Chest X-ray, PA view. Patient: 50 years old, sex F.
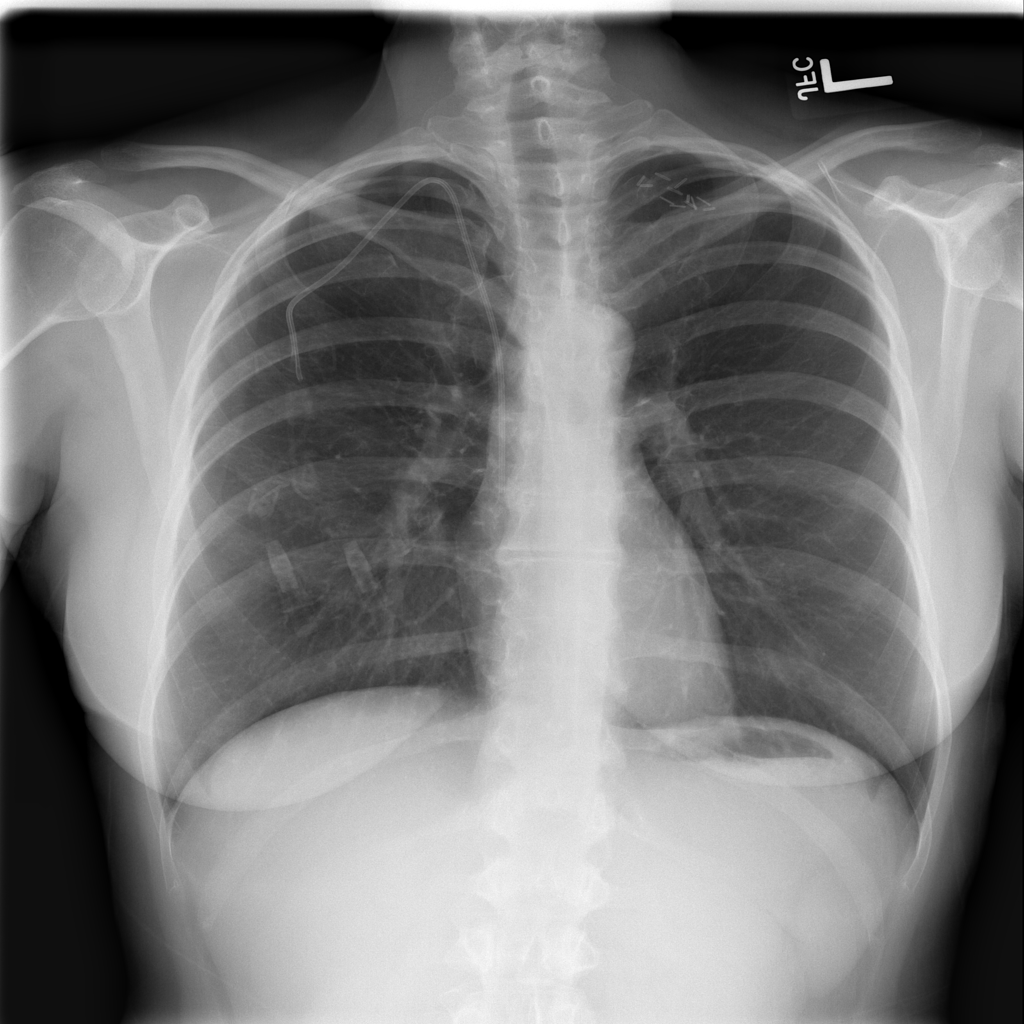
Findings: No Finding